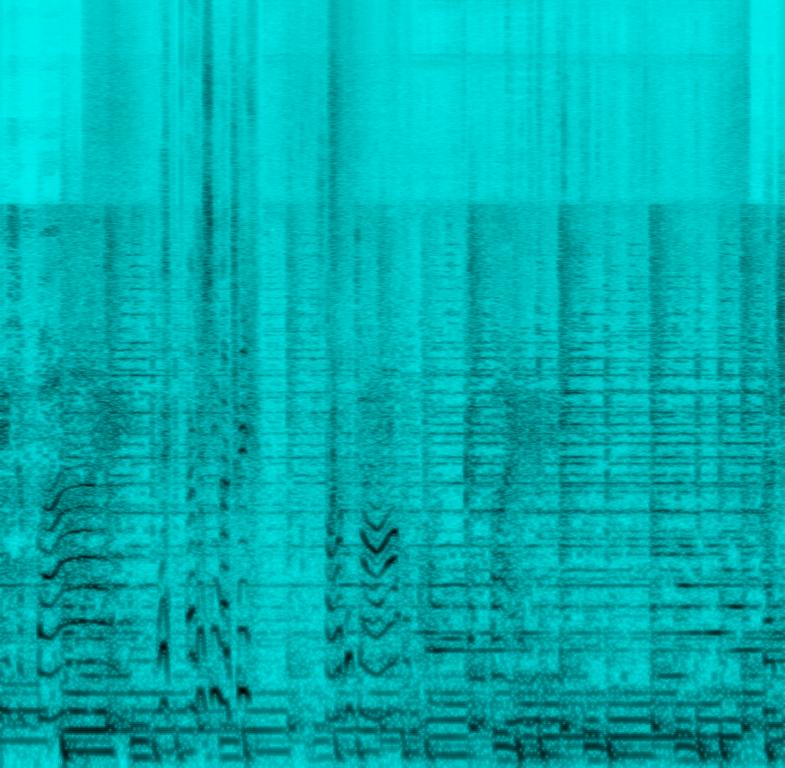
The song is an instrumental piece with various tracks. The song is medium tempo with a piano accompaniment, groovy bass line , steady drumming track, a male sighing in pleasure and water filling a bottle tone. The song is a mix bag of music tracks for various scenes. The song is an instrumental track for a funny YouTube video.